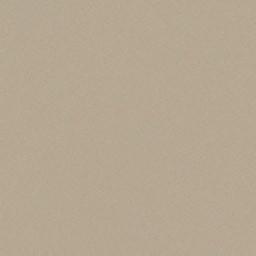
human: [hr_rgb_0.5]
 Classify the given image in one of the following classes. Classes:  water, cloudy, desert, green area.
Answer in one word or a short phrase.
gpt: desert